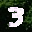
Label: 3